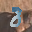
Label: 8